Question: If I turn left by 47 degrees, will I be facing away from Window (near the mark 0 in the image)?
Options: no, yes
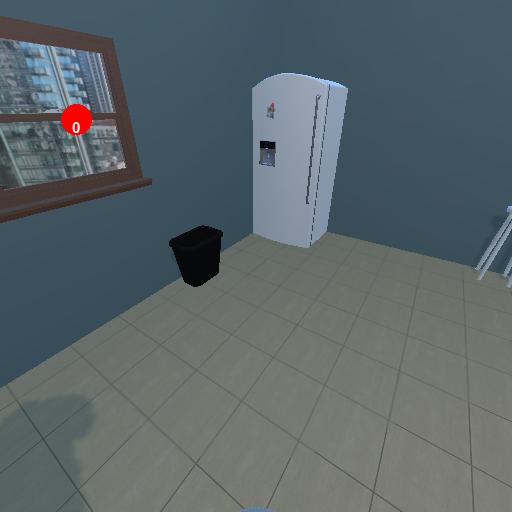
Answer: no